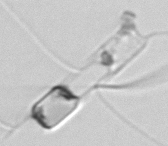
Label: Chaetoceros